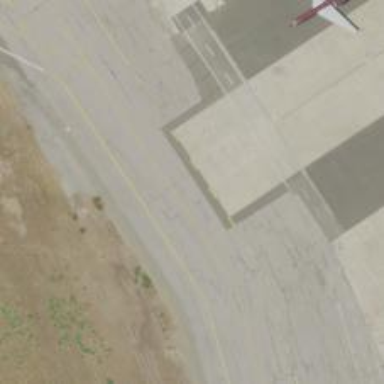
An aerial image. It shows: Image of helipad at airport.